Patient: sex F, age 67
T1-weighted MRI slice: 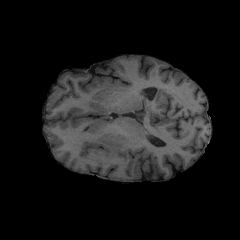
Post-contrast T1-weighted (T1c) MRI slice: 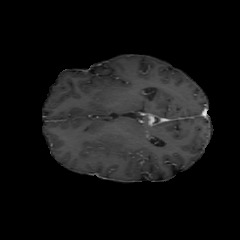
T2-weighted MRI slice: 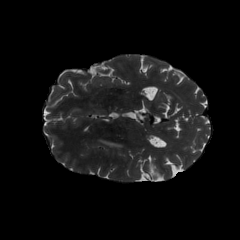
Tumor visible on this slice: yes
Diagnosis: Astrocytoma, IDH-mutant
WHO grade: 4